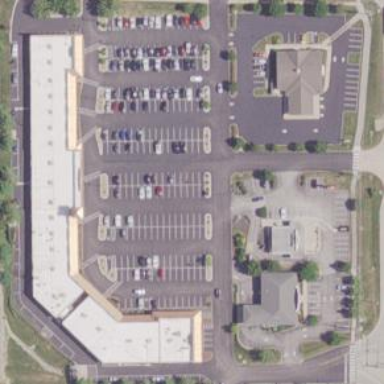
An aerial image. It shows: Retail area.